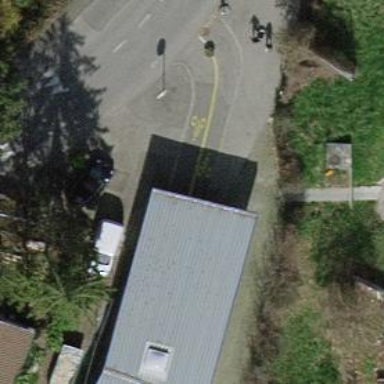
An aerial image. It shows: Cycleway.